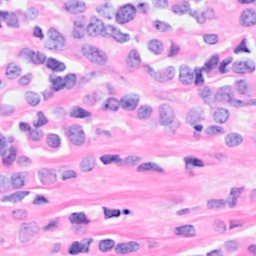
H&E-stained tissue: Breast